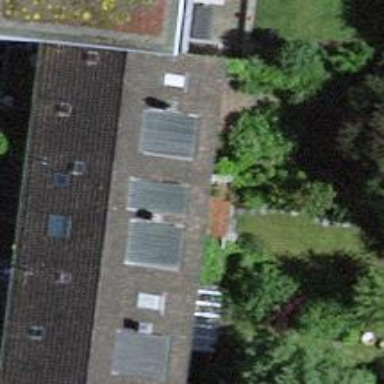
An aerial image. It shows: Terrace building.